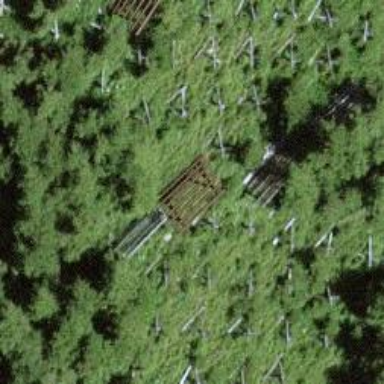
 designed to mitigate snow accumulations in specific area."